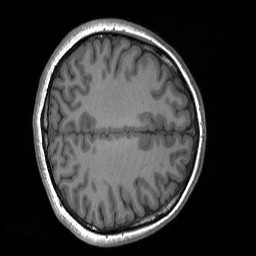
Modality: T1w
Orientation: axial
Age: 21
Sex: female
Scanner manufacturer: siemens
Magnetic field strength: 3 T
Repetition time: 1.8 s
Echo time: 0.00252 s